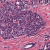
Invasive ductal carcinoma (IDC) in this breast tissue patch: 1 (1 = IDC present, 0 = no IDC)